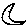
Label: moon